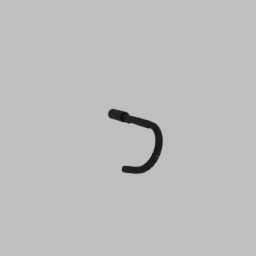
Label: appliances